Question: I am trying to create an application which outputs a simple text file. This is my first project in c#. I have created a data grid table. There are basically 5 cells in each row ,and the rows are added dynamically after the user input. User can change values in 2 of the 5 cells only.
My problem lies here,
In the third cell user has to select a value from combo box in cell 3, the values in cell 4 and 5 are to be populated after the value in combo box is selected. However I am unable to do that.
Attached is the image for reference.
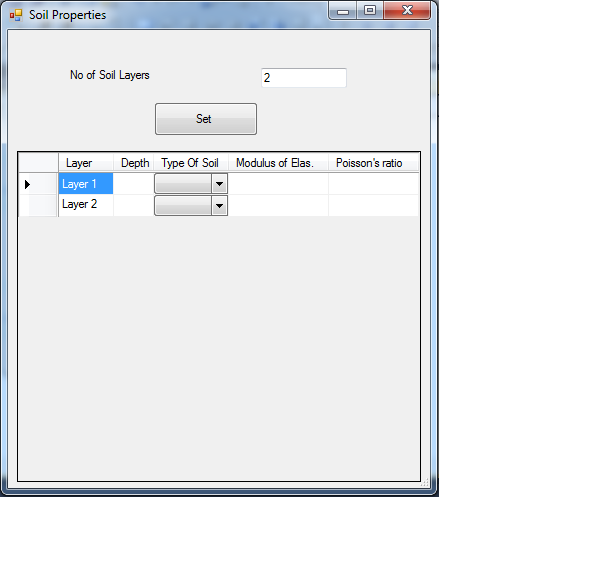
Answer: You can try something like this:
'''
//EditingControlShowing event handler for your dataGridView1
private void dataGridView1_EditingControlShowing(object sender, DataGridViewEditingControlShowingEventArgs e){
ComboBox combo = e.Control as ComboBox;
if(combo != null) combo.SelectedIndexChanged += GridComboSelectedIndexChanged;
}
private void GridComboSelectedIndexChanged(object sender, EventArgs e) {
ComboBox combo = sender as ComboBox;
//Your populating code here
//you can access the selected index via combo.SelectedIndex
//you can access the current row by dataGridView1.CurrentCell.OwningRow
//then you can access to the cell 4 and cell 5 by dataGridView.CurrentCell.OwningRow.Cells[4] and dataGridView.CurrentCell.OwningRow.Cells[5]
}
'''